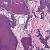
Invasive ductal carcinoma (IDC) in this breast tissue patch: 0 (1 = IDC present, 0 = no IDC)